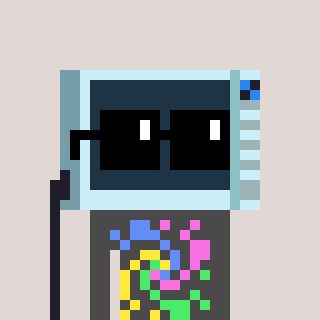
a pixel art character with square black sunglasses, a microwave-shaped head and a grayscale-colored body on a warm background